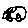
Label: car